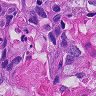
Metastatic tissue present: yes